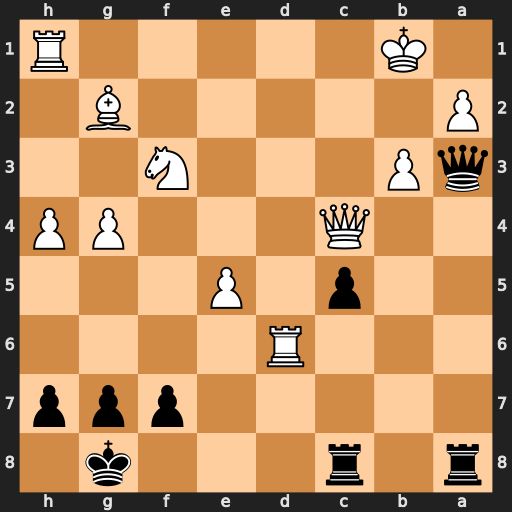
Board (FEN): r1r3k1/5ppp/3R4/2p1P3/2Q3PP/qP3N2/P5B1/1K5R
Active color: b
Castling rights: -
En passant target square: -
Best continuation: Qxa2+ Kc1 Qxg2 Qc3 Qxh1+